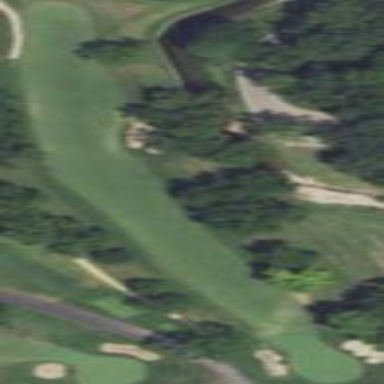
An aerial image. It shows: Grassy area designated as golf fairway.